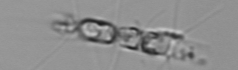
Label: Chaetoceros